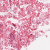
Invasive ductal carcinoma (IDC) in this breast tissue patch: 0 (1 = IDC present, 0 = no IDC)